Question: this is the grammar before reduction:

my reduction steps is
1- Generation
S -> aC
A -> bSca
C -> ad
2- Reachable
S -> aC
C -> ad
i'm still confused about Chomsky Classification of this grammar
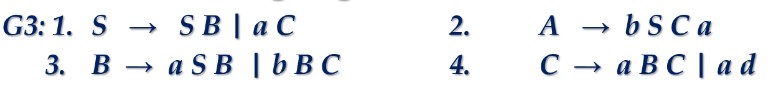
Answer: The <URL> grammar is:
> defined by rules of the form A - a with A being a nonterminal and a being a string of terminals and/or nonterminals.
And a Type 3 (regular) grammar:
> restricts its rules to a single nonterminal on the left-hand side and a right-hand side consisting of a single terminal, possibly followed by a single nonterminal.
Your final grammar is:
'''
S - aC
C - ad
'''
and that is not, strictly speaking, a Type 3 grammar because the production for 'C' is not a "single terminal possibly followed by a single non-terminal"; rather, it is a single terminal followed by another single terminal. But that can trivially be rewritten as
'''
S - aC
C - aD
D - d
'''
in which all of the productions obey the Type 3 restriction. This simple transformation can be applied to any grammar which has productions consisting of one or more terminals possibly followed by a single non-terminal, and that is often used as a definition instead of the one in Wikipedia, since the end result is effectively the same.
We can see that every Type 3 grammar is also a Type 2 grammar, since both of the right-hand sides allowed in the Type 3 grammar also conform to the description "a string of terminals and/or nonterminals". So it would not be wrong to say that your final grammar is Type 2, but since it is also Type 3, we would usually describe it as a Type 3 grammar.